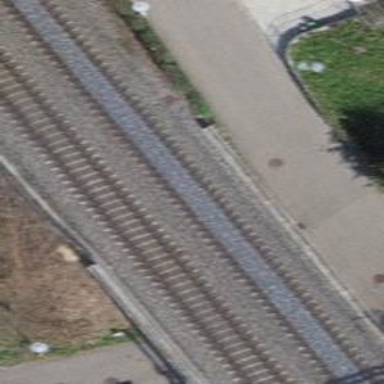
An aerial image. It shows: Bridge with single railway track electrified by contact line.